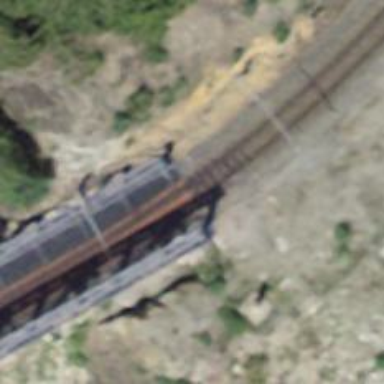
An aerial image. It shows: Narrow gauge railway bridge with electrified contact lines.